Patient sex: M
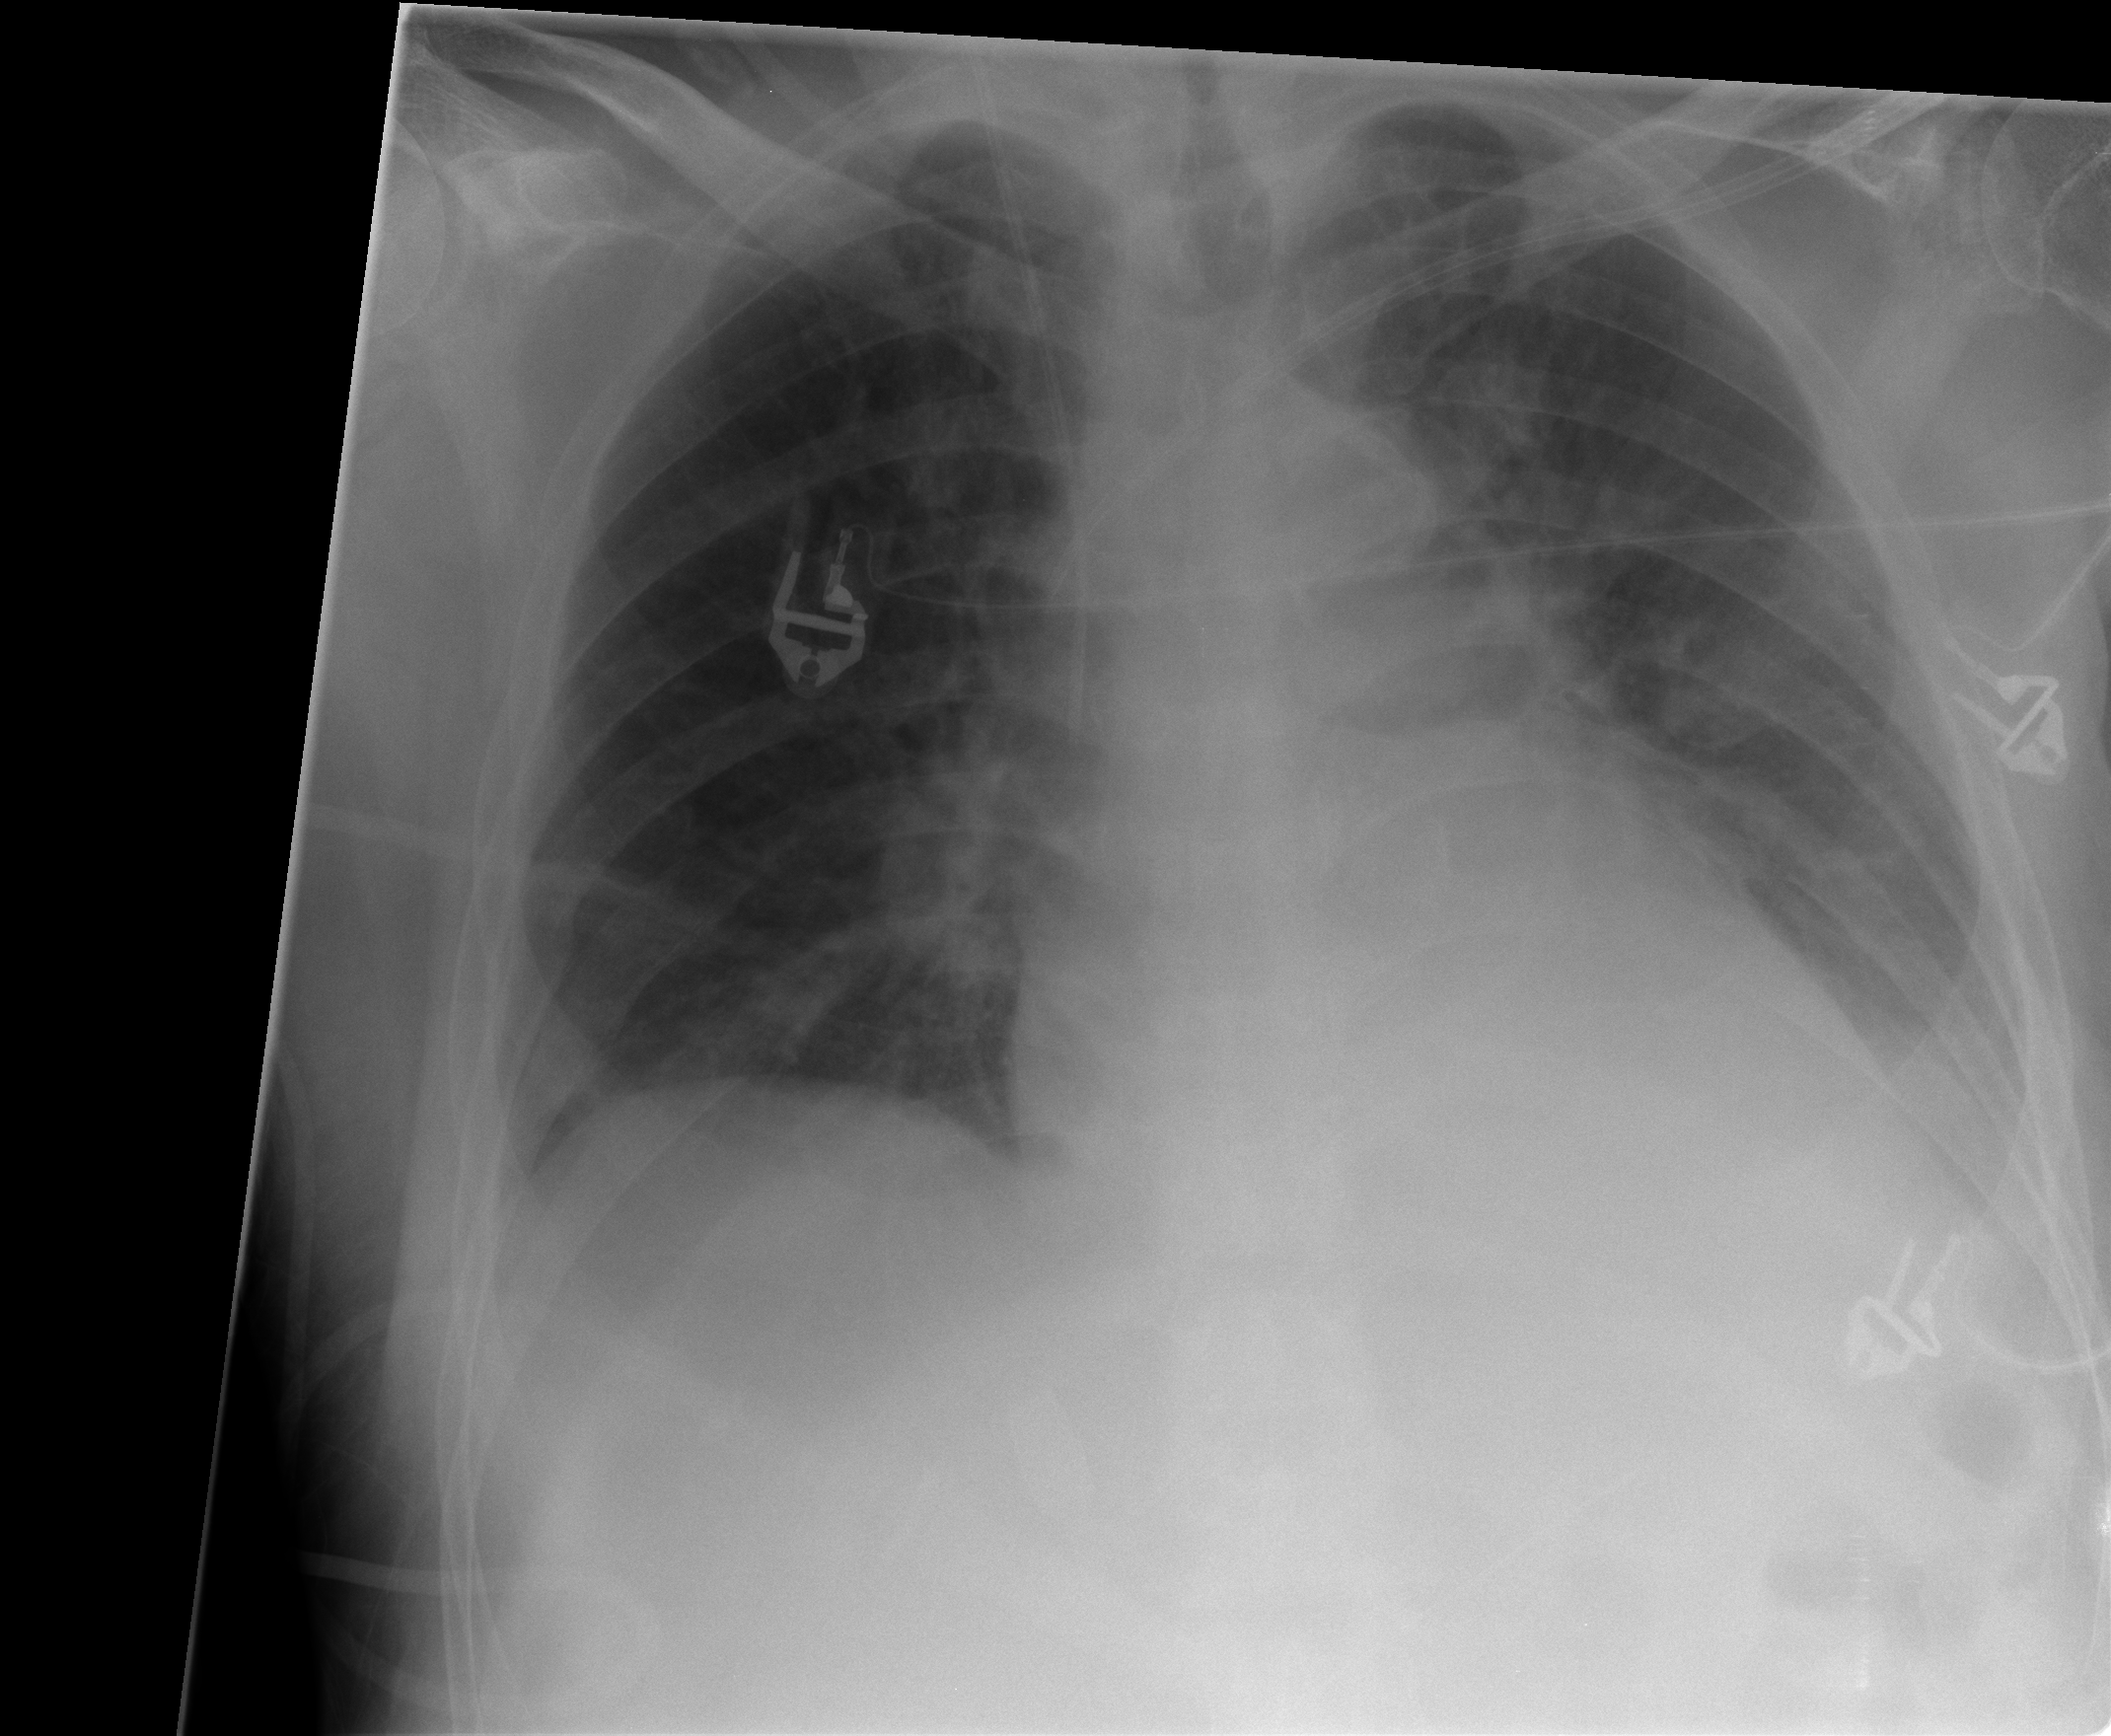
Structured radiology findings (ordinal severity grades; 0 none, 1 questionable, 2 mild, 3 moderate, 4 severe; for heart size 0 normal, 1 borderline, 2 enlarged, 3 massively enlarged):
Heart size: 1
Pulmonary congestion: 2
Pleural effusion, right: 1
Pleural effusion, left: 2
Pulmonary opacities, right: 0
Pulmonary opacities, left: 1
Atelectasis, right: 2
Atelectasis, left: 2